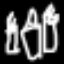
Label: The Eiffel Tower